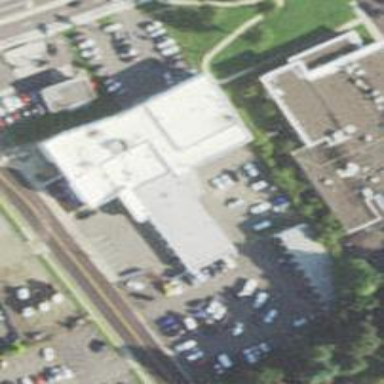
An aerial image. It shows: Car shop within retail area.